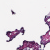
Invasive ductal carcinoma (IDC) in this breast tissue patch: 0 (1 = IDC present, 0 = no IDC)